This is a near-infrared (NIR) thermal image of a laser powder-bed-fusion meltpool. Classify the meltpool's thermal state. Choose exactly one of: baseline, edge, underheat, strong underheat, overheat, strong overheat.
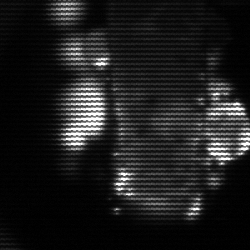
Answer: strong underheat